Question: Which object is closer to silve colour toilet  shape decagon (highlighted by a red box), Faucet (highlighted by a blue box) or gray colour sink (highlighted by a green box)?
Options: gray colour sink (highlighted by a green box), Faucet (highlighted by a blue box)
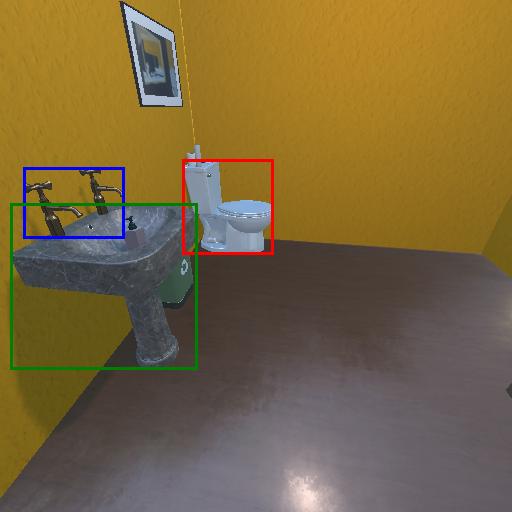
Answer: gray colour sink (highlighted by a green box)